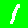
Digit: 1